Question: Hey I was wondering if there is any way to do this without going insane with lil buttons built up to make it but basically what I want to do is make two curved buttons around a circle one, is there any way of doing this?
Hers an example of what I kinda want, sorry for how crude the drawing is.

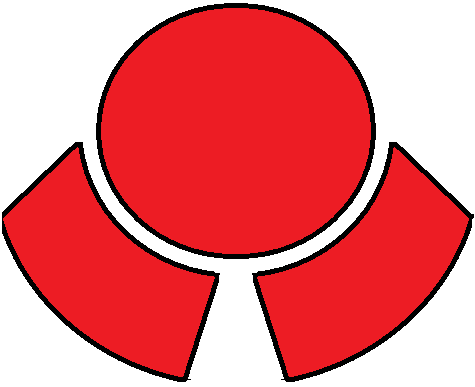
Answer: There are two parts in answering this question : how to have buttons looking like this, and getting the touch on the areas you draw.
For the first part, you can use a FrameLayout or a Relative Layout to draw your buttons exactly where you want, and custom images as background (maybe for the circle you can make a ShapeDrawable).
For the second part, it can be very simple : if the Circle (biggest button) is on top of the other two, then this can be ok. But I guess the touchable area on each button will be a rectangle.
Another way to do this is create a custom view, handle the Touch events yourself and based on the X and Y, detect which part has been touched